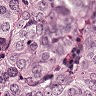
Metastatic tissue present: yes